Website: apple
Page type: customer-info-address
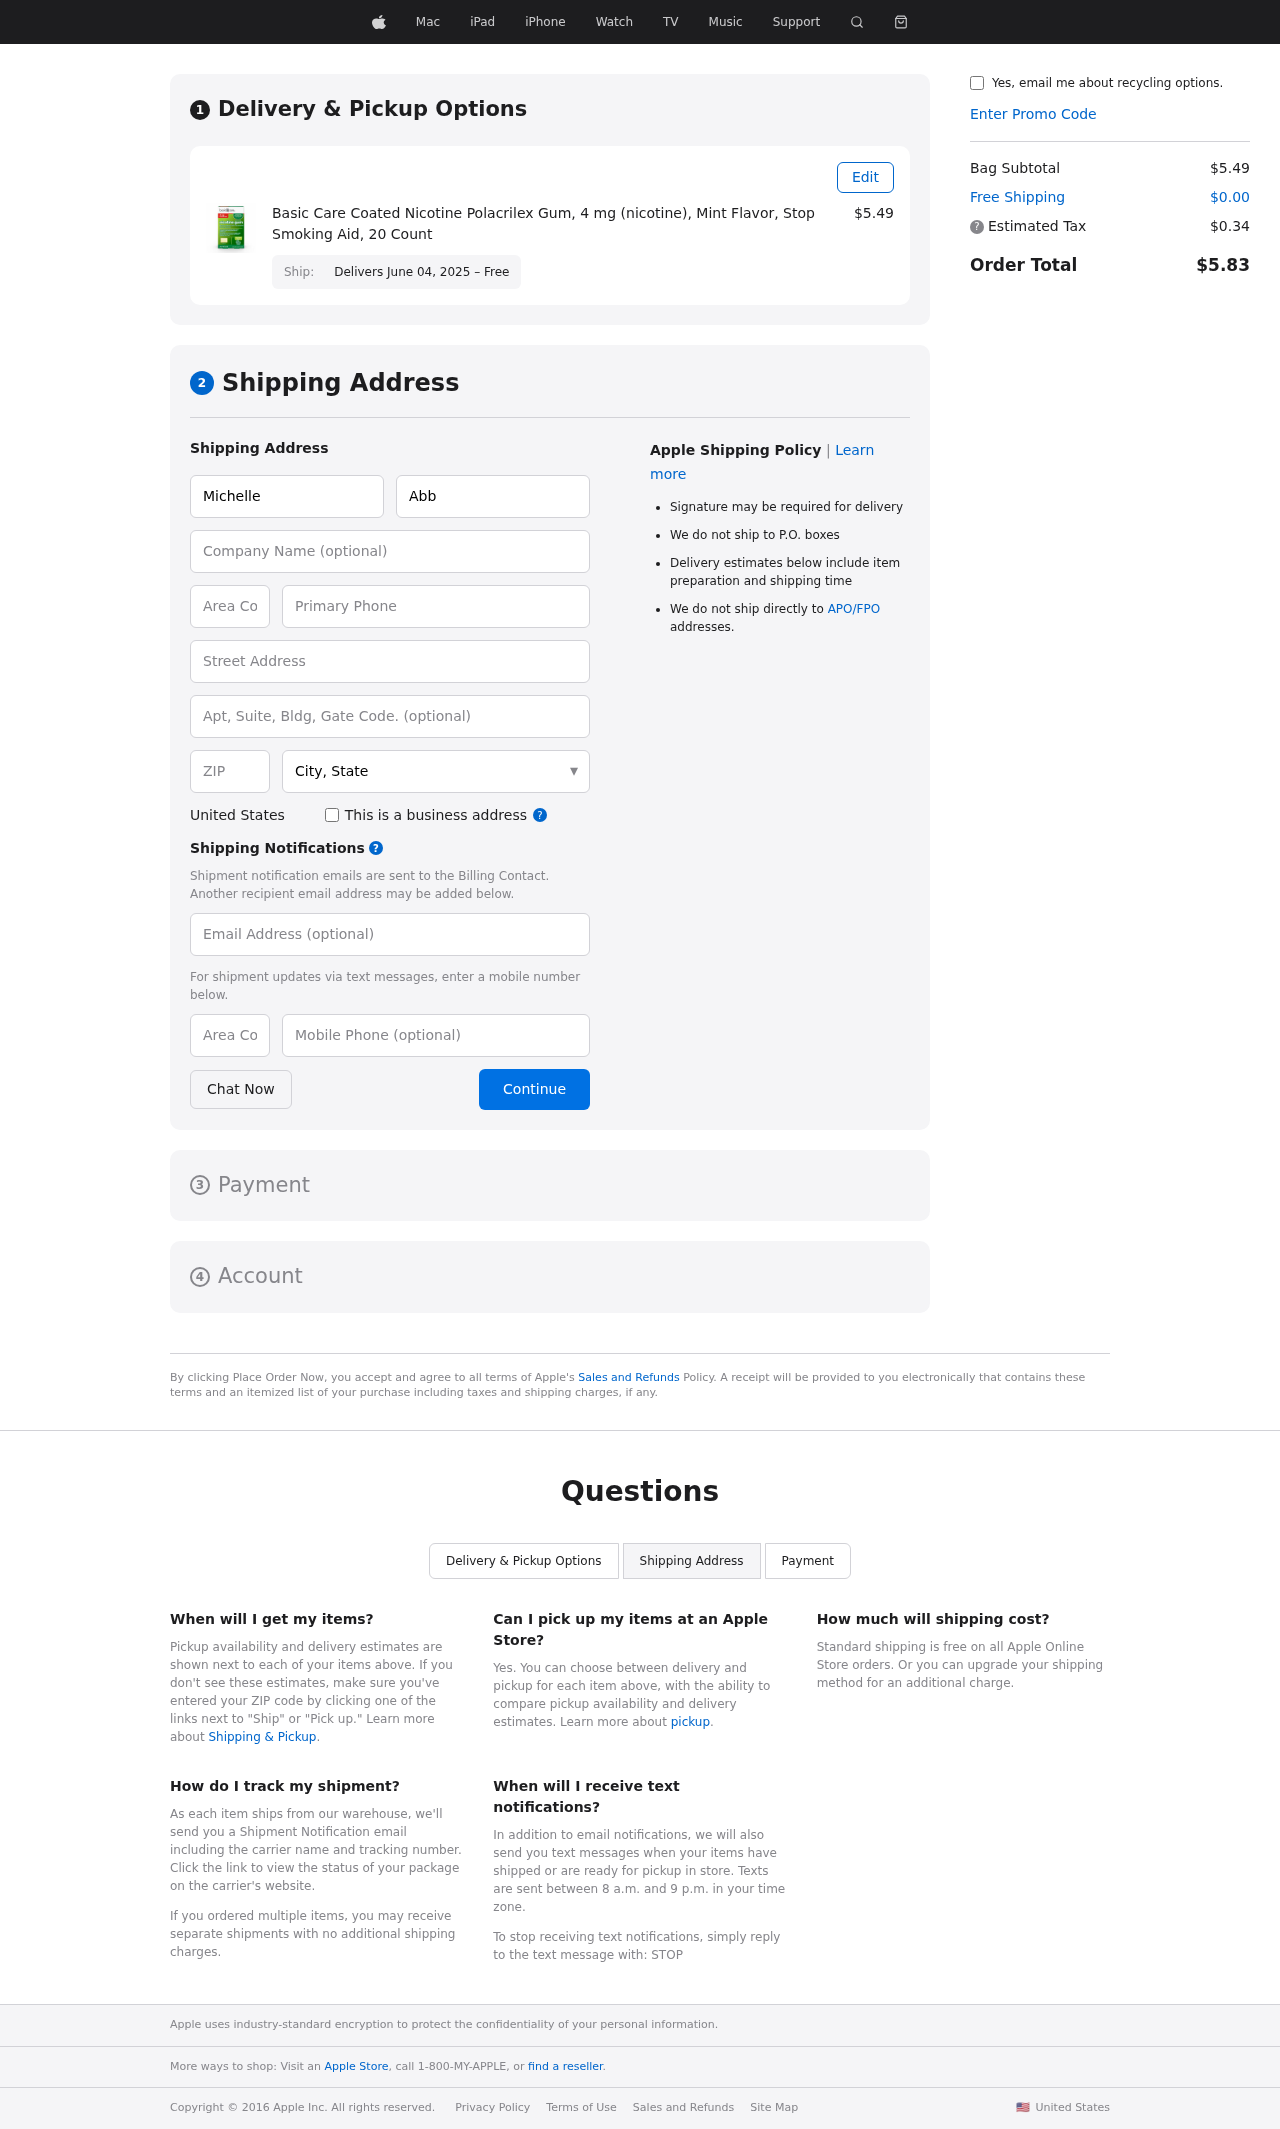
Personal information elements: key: PII_CITY_STATE
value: West Ericland, IL
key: PII_COMPANY
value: Campbell PLC
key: PII_COUNTRY
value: United States
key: PII_EMAIL
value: michelle.abbott@gmail.com
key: PII_FIRSTNAME
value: Michelle
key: PII_LASTNAME
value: Abbott
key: PII_PHONE
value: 5576589011
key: PII_PHONE_ALT
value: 6098422877
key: PII_PHONE_ALT_AREA
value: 609
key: PII_PHONE_AREA
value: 557
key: PII_POSTCODE
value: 69718
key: PII_STREET
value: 9346 Rodriguez Station
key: PII_STREET2
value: Apt. 135
Product elements: key: PRODUCT1_NAME
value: Basic Care Coated Nicotine Polacrilex Gum, 4 mg (nicotine), Mint Flavor, Stop Smoking Aid, 20 Count
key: PRODUCT1_PRICE
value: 5.49
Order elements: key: ORDER_DELIVERY_DATE
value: Delivers June 04, 2025 – Free
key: ORDER_SUBTOTAL
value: $5.49
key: ORDER_SHIPPING_COST
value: $0.00
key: ORDER_TAX
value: $0.34
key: ORDER_TOTAL
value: $5.83